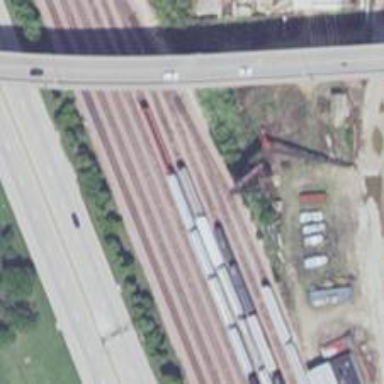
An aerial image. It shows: Railway yard.